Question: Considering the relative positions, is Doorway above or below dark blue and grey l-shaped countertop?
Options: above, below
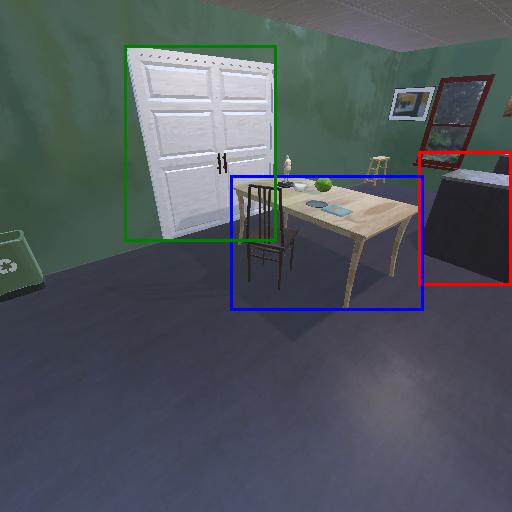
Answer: above